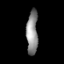
Tissue: prostate
Cell type: Endothelial cells
Senescence score: 0.6835
Nuclear area (px): 492
Mean DAPI intensity: 140.734